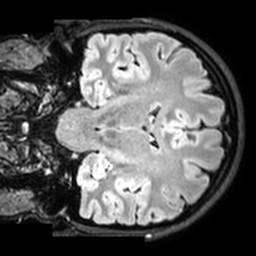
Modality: T2w
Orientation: coronal
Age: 25
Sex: female
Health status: healthy
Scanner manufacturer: philips
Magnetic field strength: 3 T
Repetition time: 5 s
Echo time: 0.3218 s